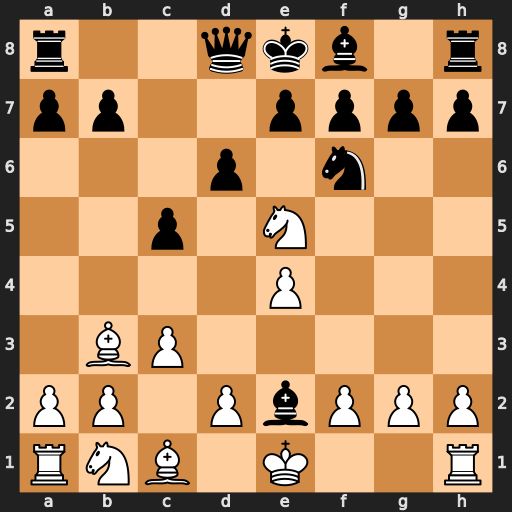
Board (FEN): r2qkb1r/pp2pppp/3p1n2/2p1N3/4P3/1BP5/PP1PbPPP/RNB1K2R
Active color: w
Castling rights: KQkq
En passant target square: -
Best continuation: Bxf7#